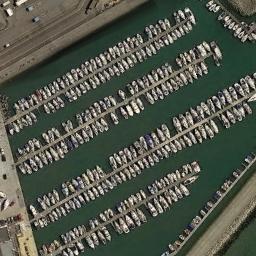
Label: harbor